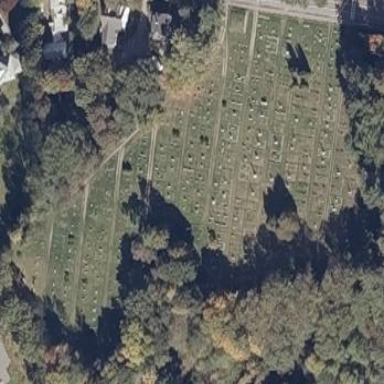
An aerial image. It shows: Cemetery.